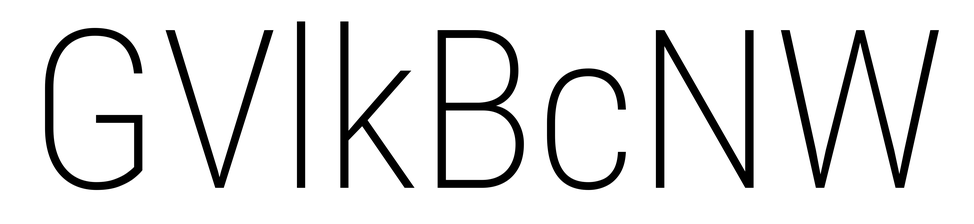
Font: Roboto_Condensed_ExtraLight